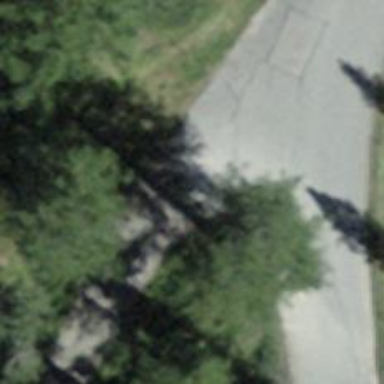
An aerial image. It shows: Asphalt service road with no sidewalk.